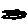
Label: circle